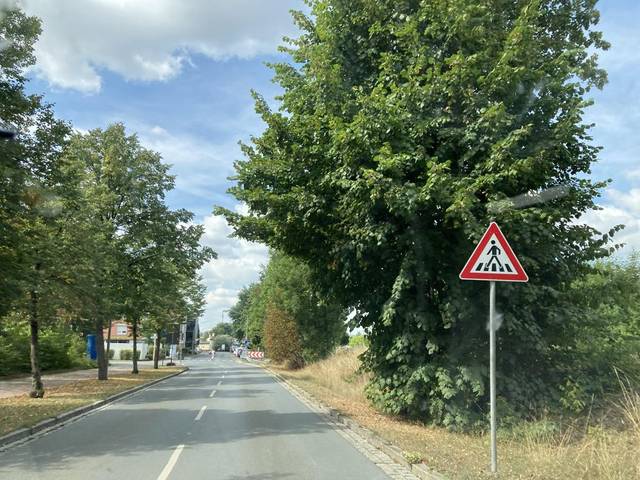
Region: Germany
Coordinates: 50.111, 11.459